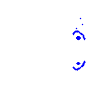
Particle: kaon